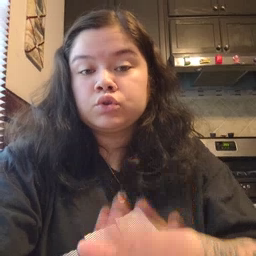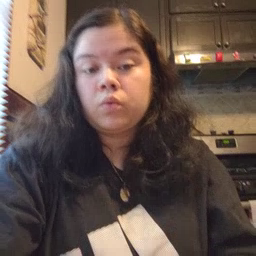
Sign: eye